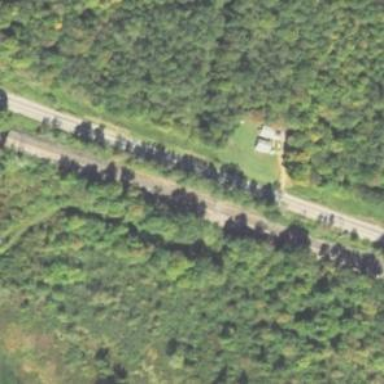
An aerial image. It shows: Primary highway.